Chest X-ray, PA view. Patient: 37 years old, sex M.
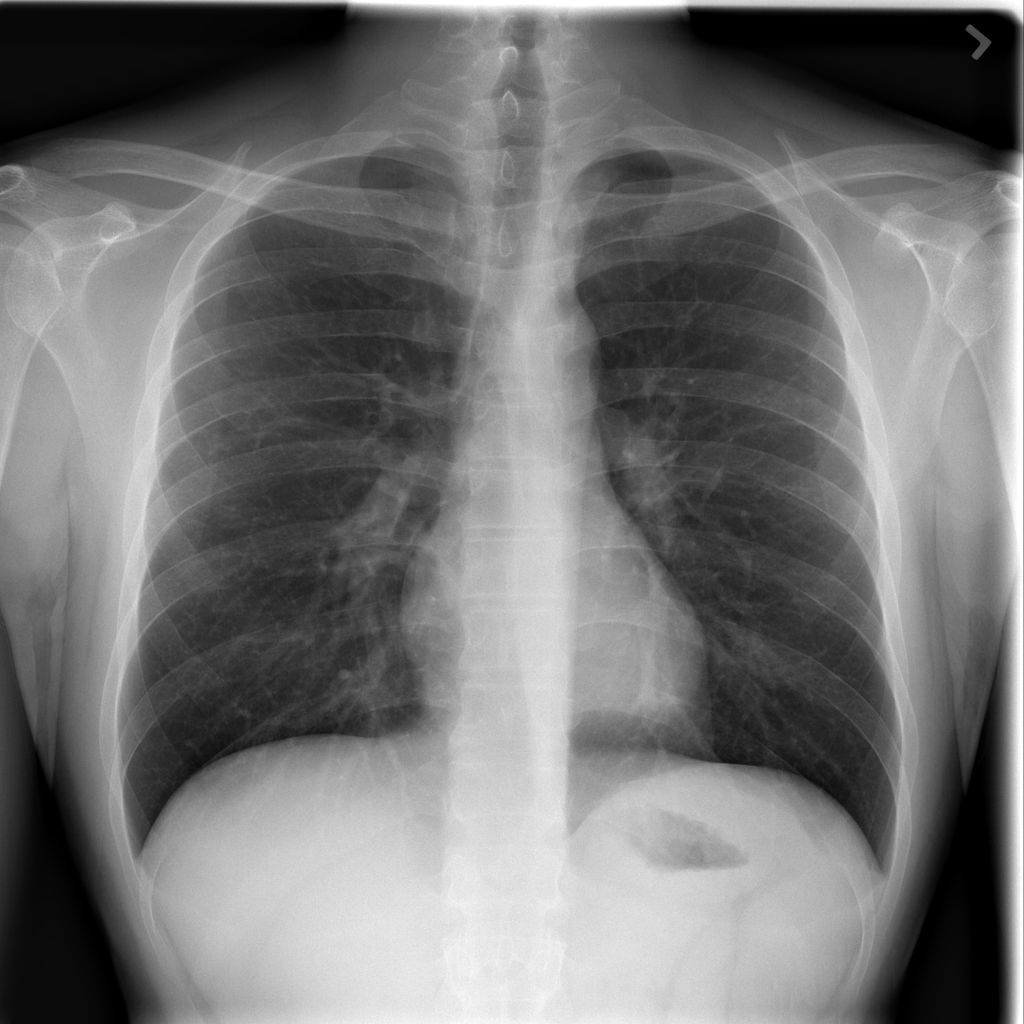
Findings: No Finding